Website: home-depot
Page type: billing-address
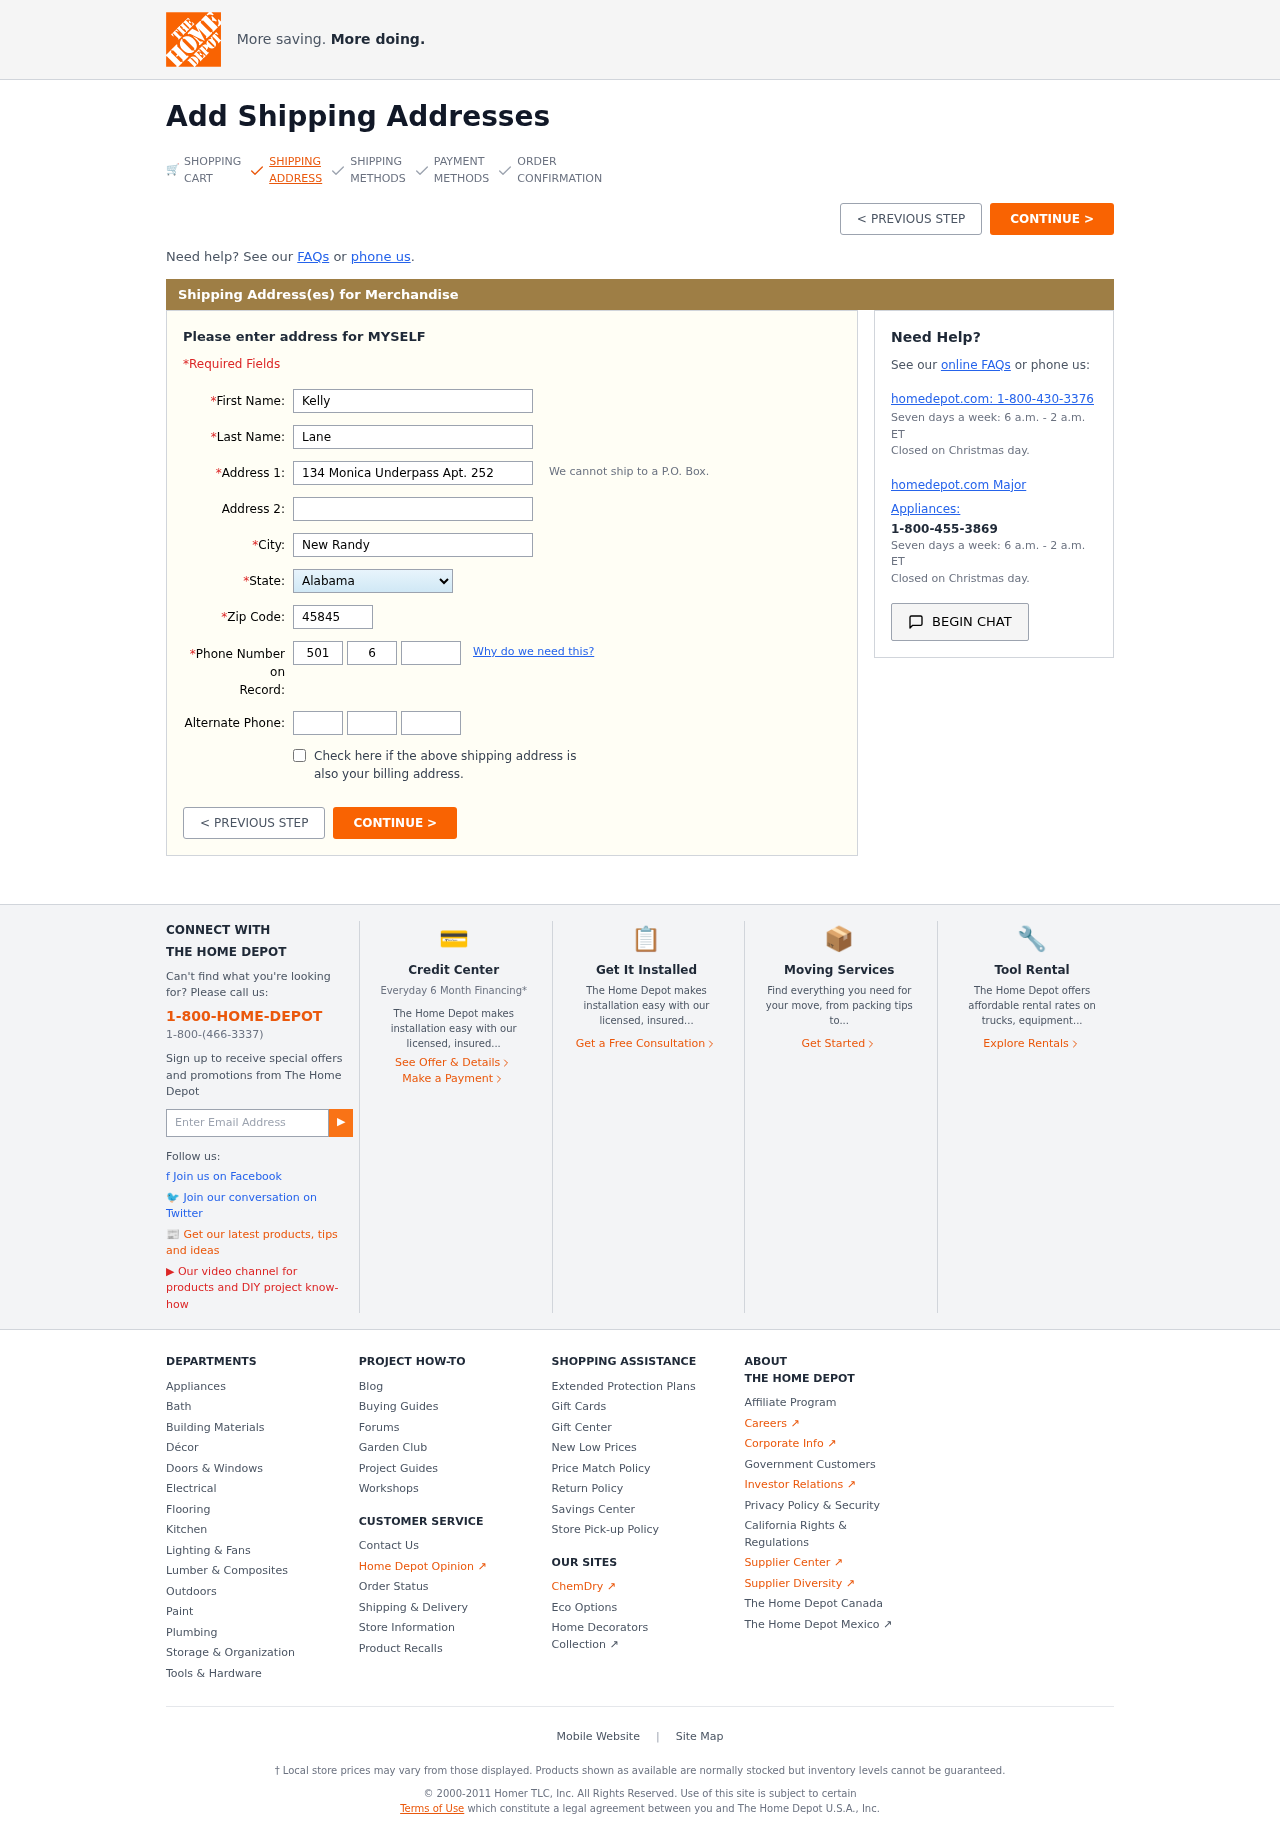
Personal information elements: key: PII_STATE
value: Alabama
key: PII_FIRSTNAME
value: Kelly
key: PII_LASTNAME
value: Lane
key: PII_STREET
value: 134 Monica Underpass Apt. 252
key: PII_CITY
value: New Randy
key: PII_POSTCODE
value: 45845
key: PII_PHONE_AREA
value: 501
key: PII_PHONE_PREFIX
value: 601
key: PII_PHONE_LINE
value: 2013
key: PII_PHONE_ALT_AREA
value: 392
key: PII_PHONE_ALT_PREFIX
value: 927
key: PII_PHONE_ALT_LINE
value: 7586